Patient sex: M
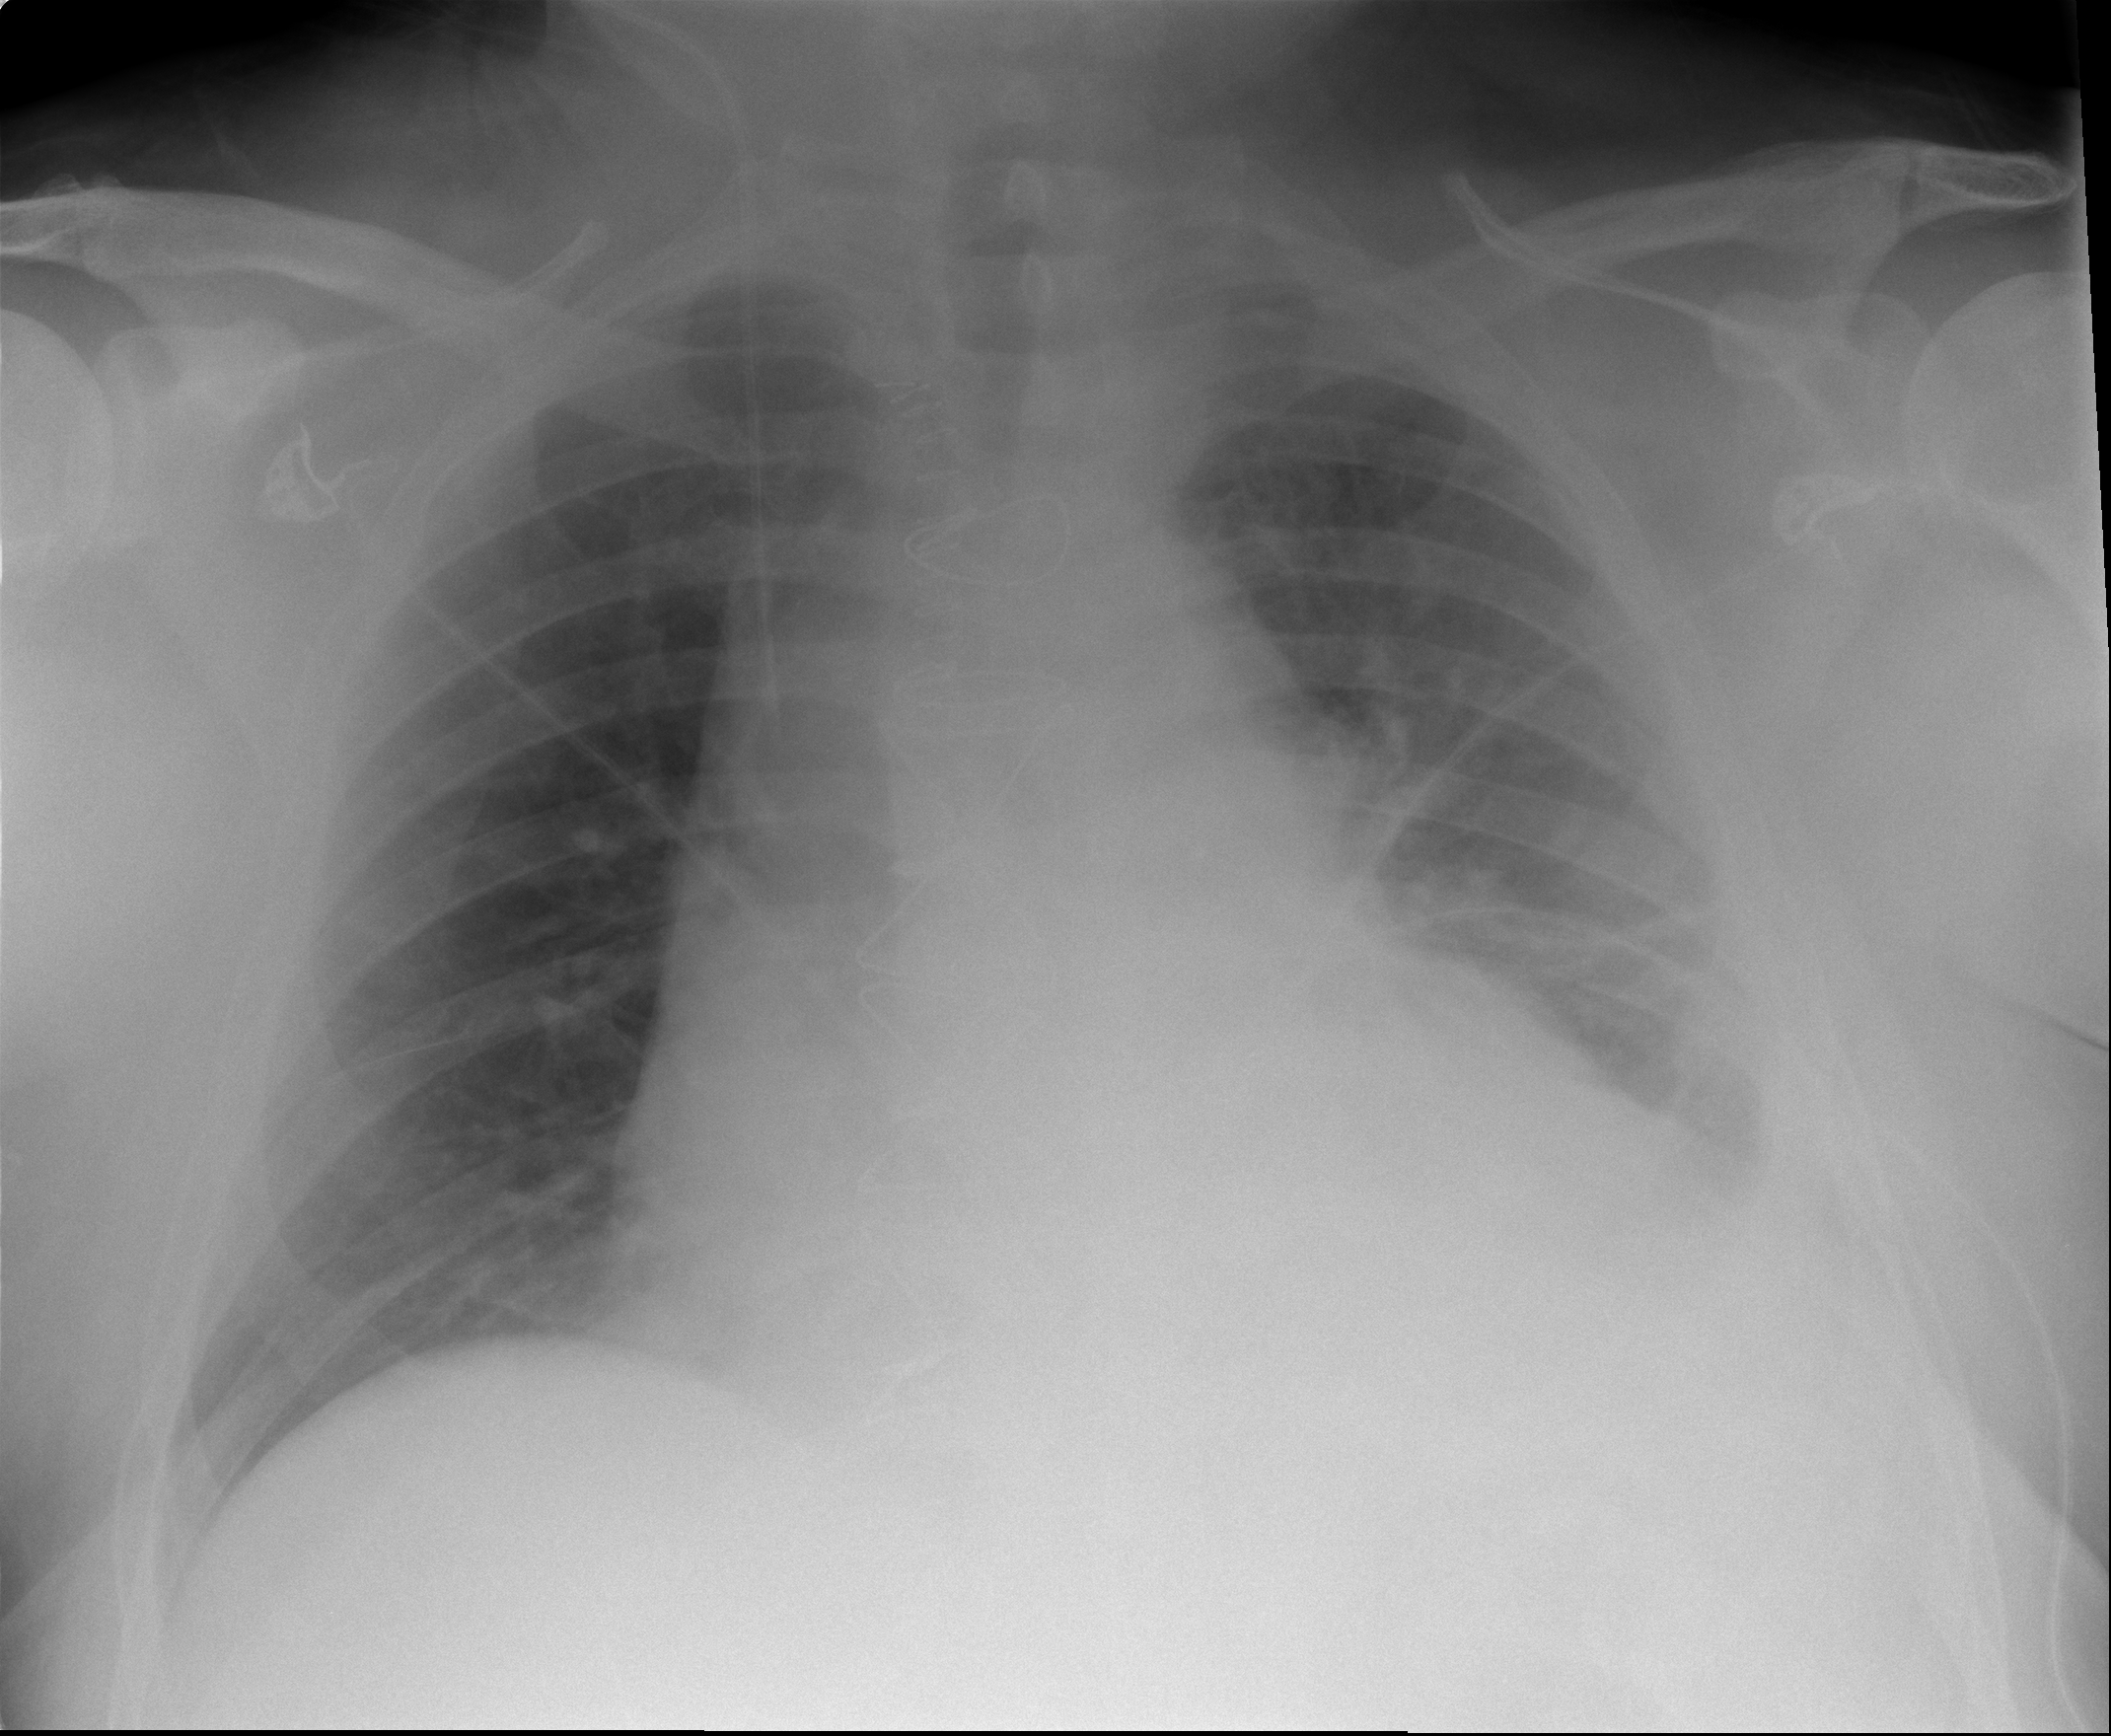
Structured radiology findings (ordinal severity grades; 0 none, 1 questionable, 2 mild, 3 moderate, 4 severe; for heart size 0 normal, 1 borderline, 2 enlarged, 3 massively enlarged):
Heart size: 2
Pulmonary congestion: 2
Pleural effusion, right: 0
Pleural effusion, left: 2
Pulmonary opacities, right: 0
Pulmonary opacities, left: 0
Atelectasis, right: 0
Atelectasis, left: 2